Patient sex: M
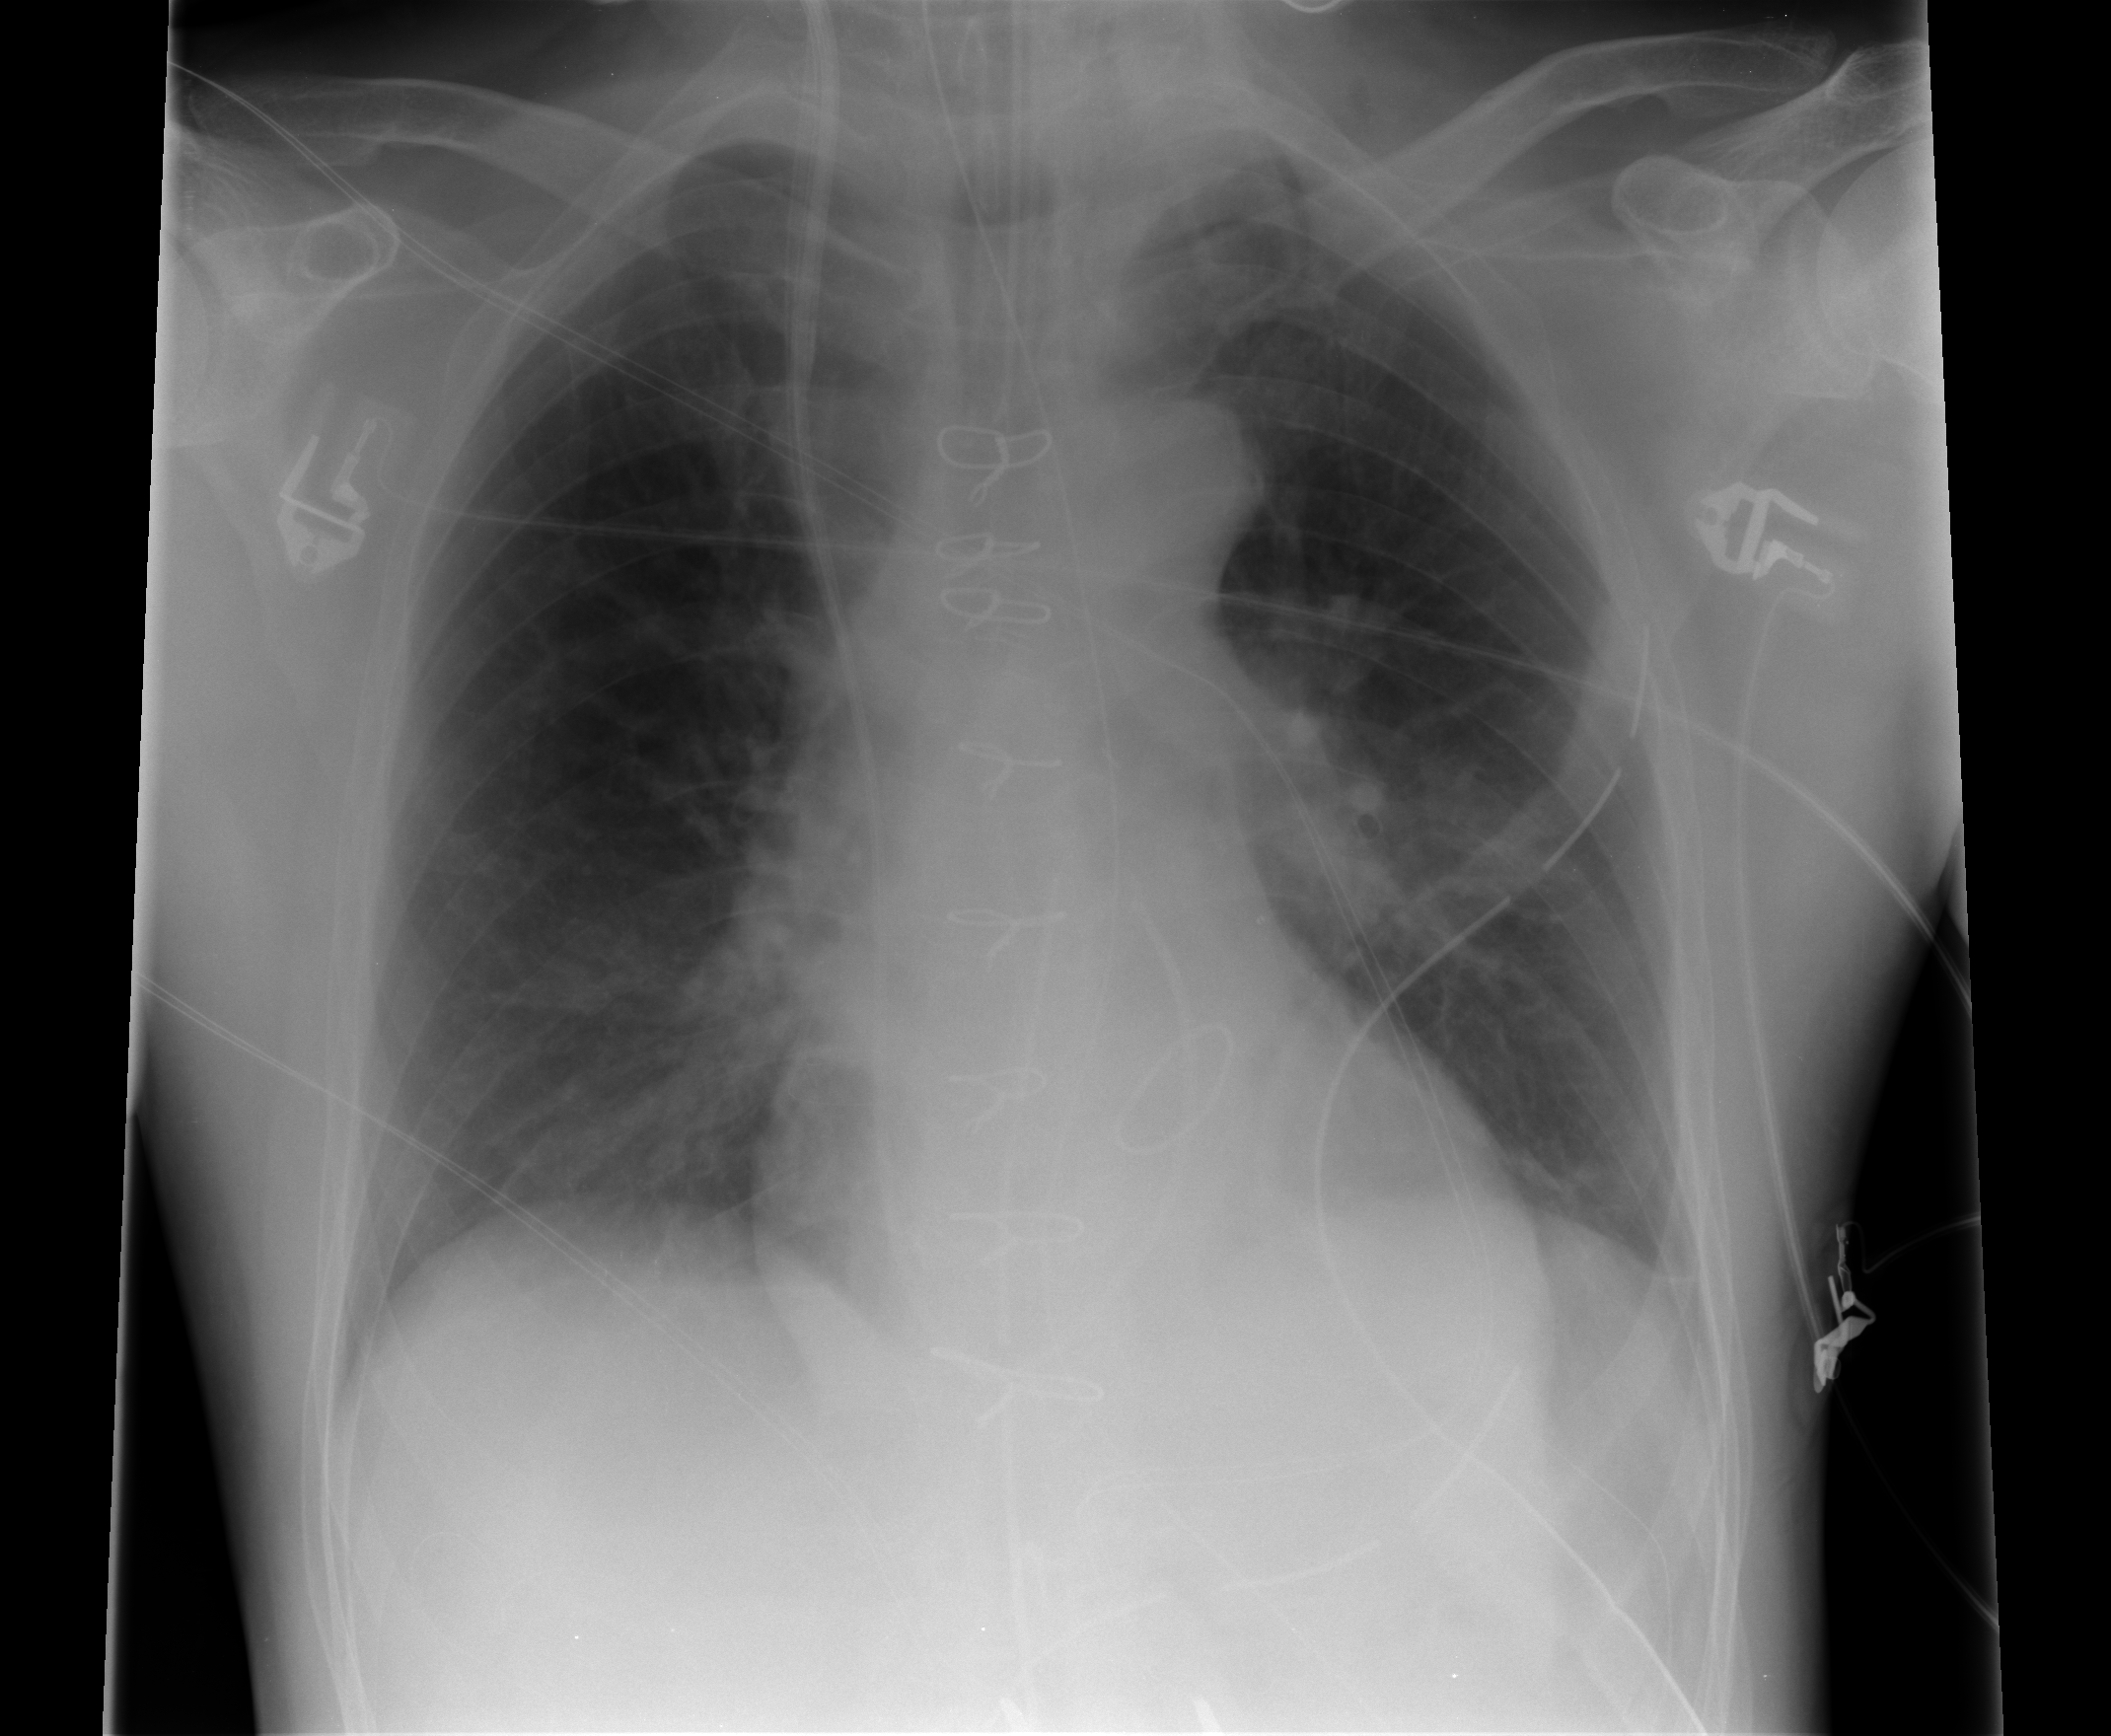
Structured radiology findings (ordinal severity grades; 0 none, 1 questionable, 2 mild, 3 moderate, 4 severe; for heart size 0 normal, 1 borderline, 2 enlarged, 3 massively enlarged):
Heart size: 0
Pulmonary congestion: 2
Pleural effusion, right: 0
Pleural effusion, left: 1
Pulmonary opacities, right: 0
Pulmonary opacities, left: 0
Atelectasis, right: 2
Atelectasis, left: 2